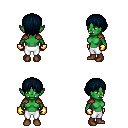
a pixel art fantasy rpg character, female body template, orc, green skin, leather shoulder armor, white pants, raven plain hairstyle, gold gloves, brown shoes, four views (front, back, left, right), 2x2 character sprite sheet, small pixel art, hard edges, no anti-aliasing